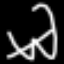
Label: line